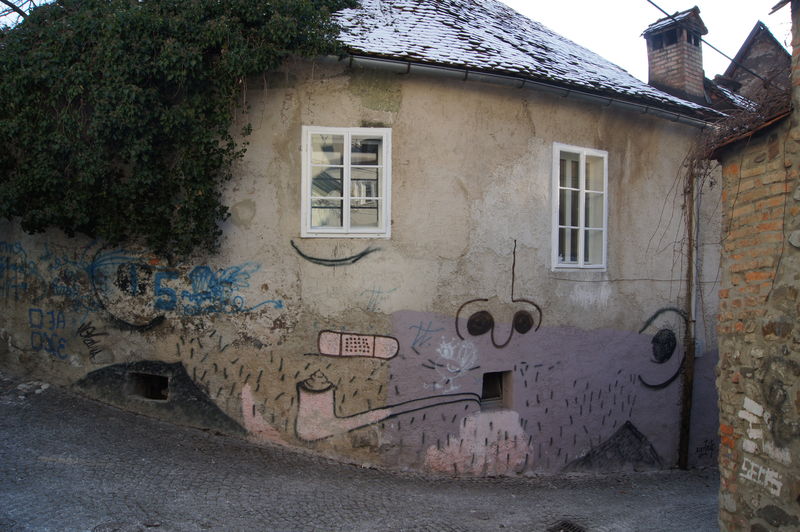
Titel: Anthropomorphism
Standort: Ljubljana
Schlagwörter: baum, grün, fenster, nase, ohr, strasse, dach, gebäude, haus, schnee, weg, alt, bart, gesicht, portrait, auge, pflanze, pflanzen, kamin, schornstein, deutschland, fassade, gasse, italien, pflaster, abhang, dorf, mauer, pfeife, wandmalerei, foto, fotografie, verfall, kopfstein, fensterrahmen, loch, kopfsteinpflaster, efeu, hausfront, graffiti, abhanf, schmiererei, grafitti, magritte, streetart, tabakspfeife, heftpflaster, murale, garffiti, tabakpfeife, hundehaufen, hausgesicht, hausnase